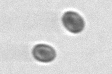
Label: Thalassiosira_sp_aff_mala